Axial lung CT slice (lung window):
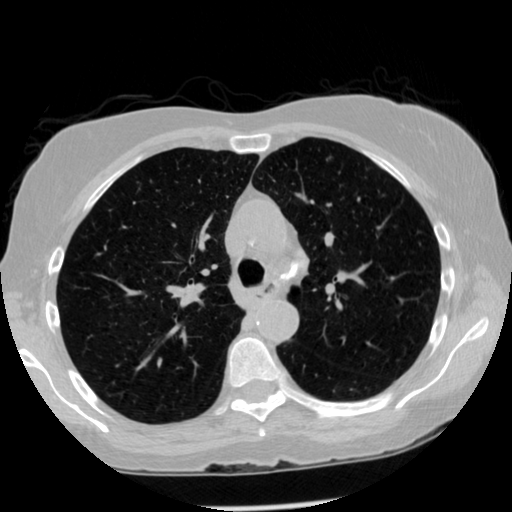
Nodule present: no